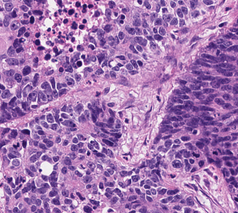
Tumor epithelial tissue: yes
Tumor-associated stroma tissue: yes
Normal tissue: no